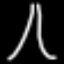
Label: The Eiffel Tower